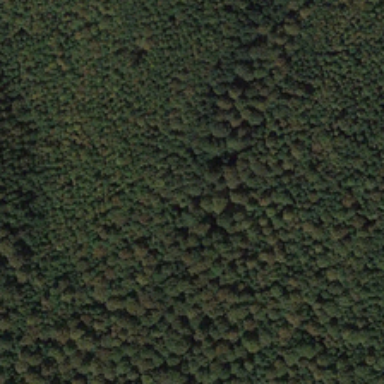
Many green trees are in a piece of forest .